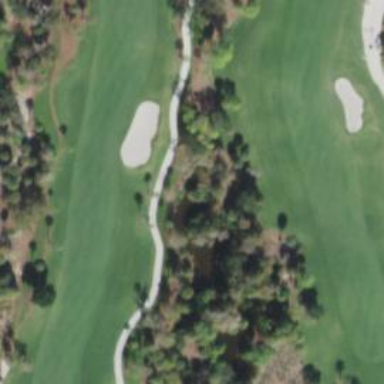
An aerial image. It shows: Service road used as golf cart path.